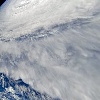
Label: cloud